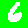
Digit: 6